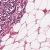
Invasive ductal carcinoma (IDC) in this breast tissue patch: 1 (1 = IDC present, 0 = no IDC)